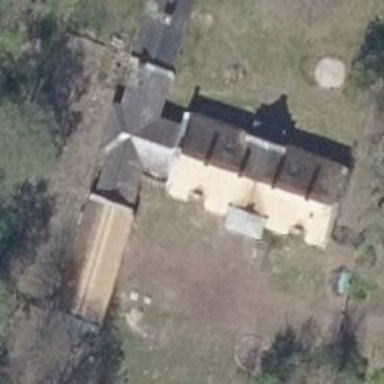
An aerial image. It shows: Historic building.